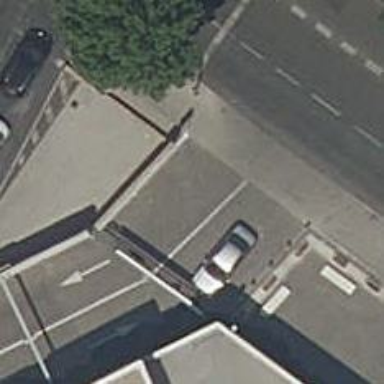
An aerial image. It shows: The entrance to rooftop parking area.